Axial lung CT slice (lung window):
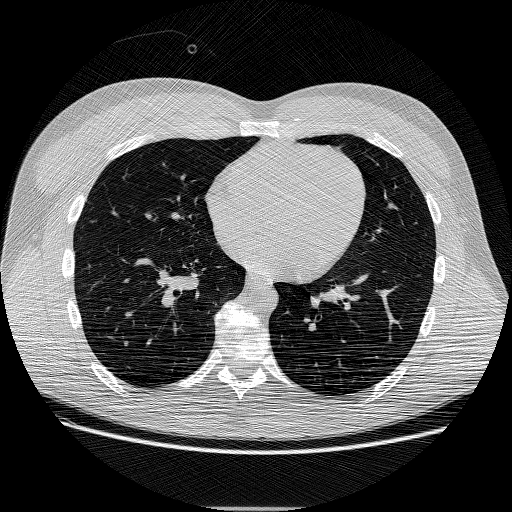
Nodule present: no